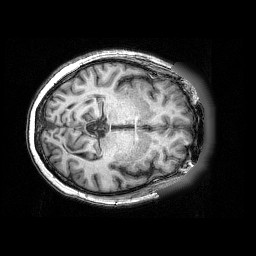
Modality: T1w
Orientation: axial
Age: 69
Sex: female
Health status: ill
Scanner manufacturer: siemens
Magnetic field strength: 3 T
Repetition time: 0.0025 s
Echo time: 0.00336 s